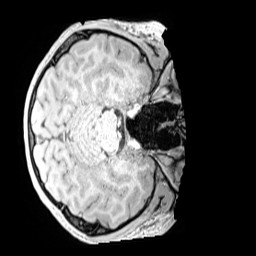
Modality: MP2RAGE
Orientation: axial
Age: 13
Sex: male
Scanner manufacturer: siemens
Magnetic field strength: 3 T
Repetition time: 4 s
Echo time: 0.00299 s